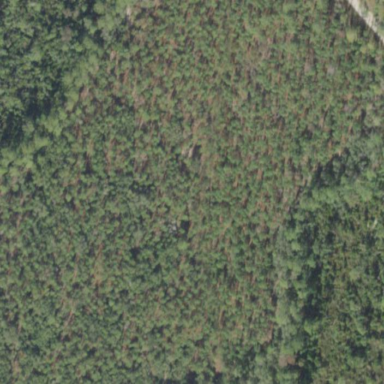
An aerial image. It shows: Forest dominated by needle-leaved trees.